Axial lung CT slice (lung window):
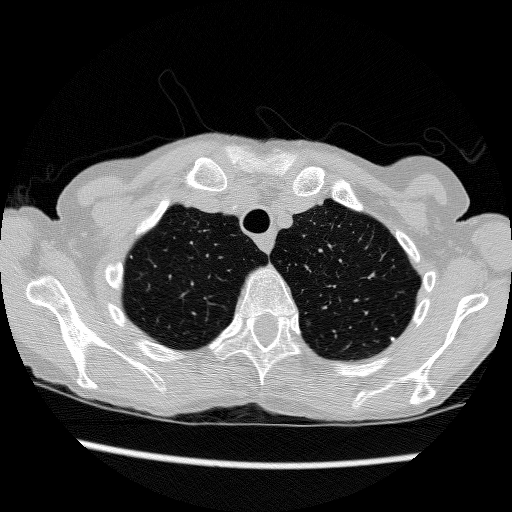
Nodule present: no